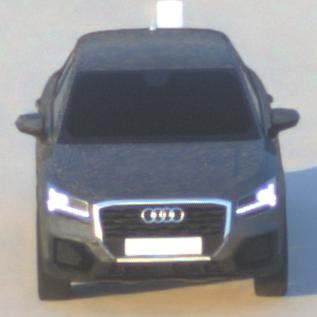
Make: Audi
Model: Q2
Model produced from: 2016
Model produced until: 2020
Doors: 5
Color: gray
Road condition: dry road
Daytime: sunrise or sunset
Contrast: medium contrast